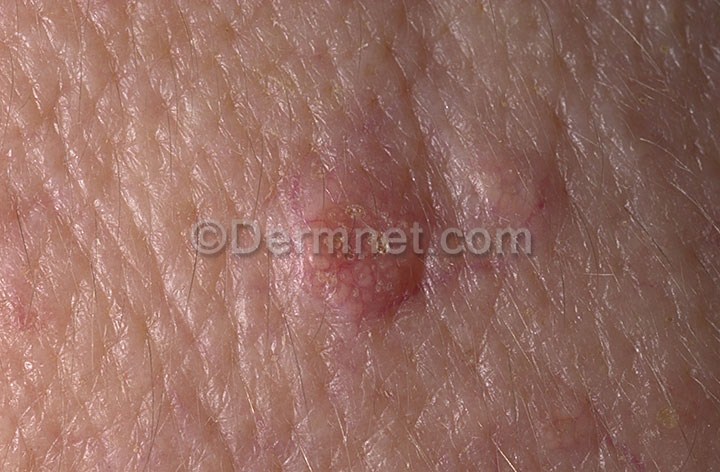
Disease: Seborrheic Keratoses and other Benign Tumors